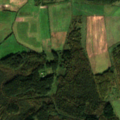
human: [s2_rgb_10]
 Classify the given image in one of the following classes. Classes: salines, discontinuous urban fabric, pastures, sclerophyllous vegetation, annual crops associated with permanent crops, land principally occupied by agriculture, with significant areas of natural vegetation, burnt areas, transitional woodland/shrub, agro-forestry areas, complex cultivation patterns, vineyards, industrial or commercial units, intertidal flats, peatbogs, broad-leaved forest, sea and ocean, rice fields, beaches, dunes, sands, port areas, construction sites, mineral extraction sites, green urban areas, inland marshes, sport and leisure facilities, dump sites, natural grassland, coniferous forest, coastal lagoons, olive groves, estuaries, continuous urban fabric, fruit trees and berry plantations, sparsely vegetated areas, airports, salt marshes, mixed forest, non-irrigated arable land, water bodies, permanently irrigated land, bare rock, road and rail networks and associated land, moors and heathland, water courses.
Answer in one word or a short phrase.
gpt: non-irrigated arable land, pastures, complex cultivation patterns, coniferous forest, transitional woodland/shrub